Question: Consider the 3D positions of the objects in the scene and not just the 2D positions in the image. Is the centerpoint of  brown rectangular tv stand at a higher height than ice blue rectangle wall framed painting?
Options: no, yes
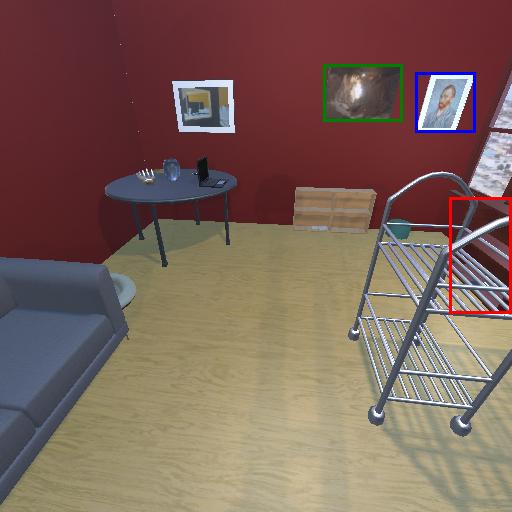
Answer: no